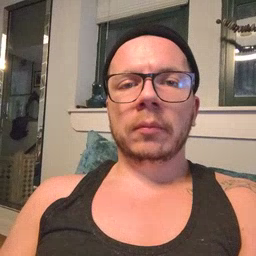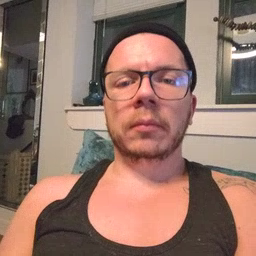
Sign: wait